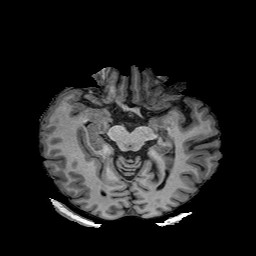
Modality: T1w
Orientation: coronal
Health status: healthy